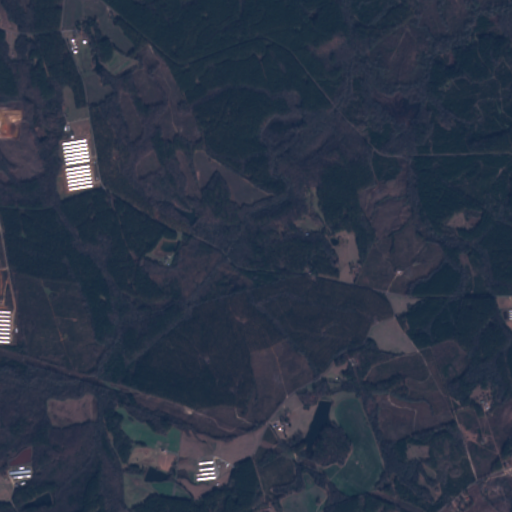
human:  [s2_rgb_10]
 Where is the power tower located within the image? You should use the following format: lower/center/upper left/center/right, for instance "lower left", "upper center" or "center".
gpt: The power tower is located in the lower of the image.
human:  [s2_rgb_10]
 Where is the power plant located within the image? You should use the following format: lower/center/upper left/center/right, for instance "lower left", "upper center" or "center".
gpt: There is no power plant in the image.